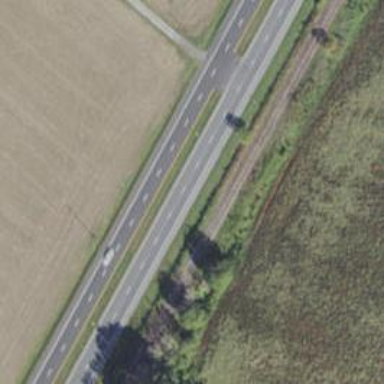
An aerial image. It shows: This image shows trunk highway that functions as expressway.